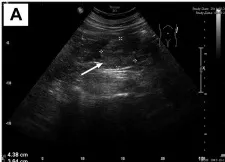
Preoperative imaging showing two renal masses in the lower pole of the left kidney. (A) Renal masses (arrow) were detected by ultrasound.
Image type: radiology (ultrasound)